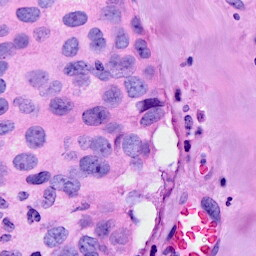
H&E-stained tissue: Breast